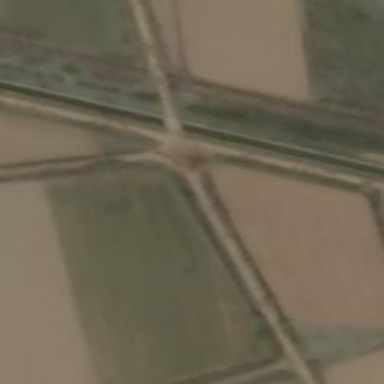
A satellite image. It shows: Track road on bridge.